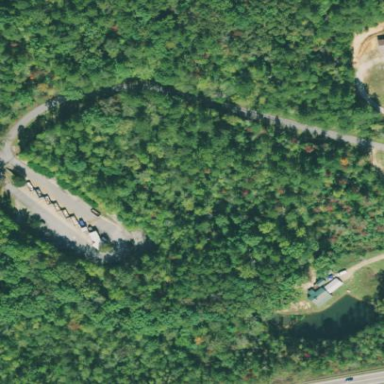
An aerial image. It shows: Recycling center.